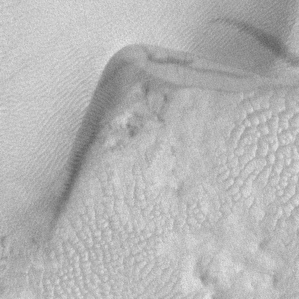
Label: frost